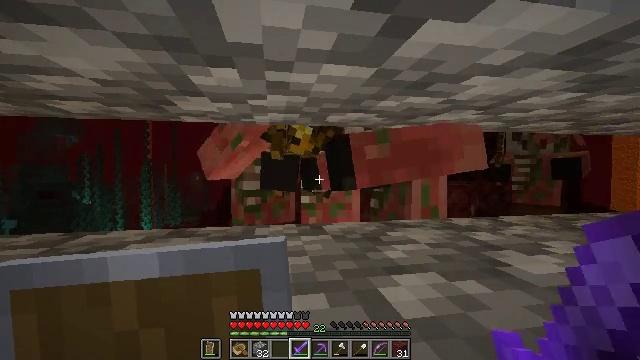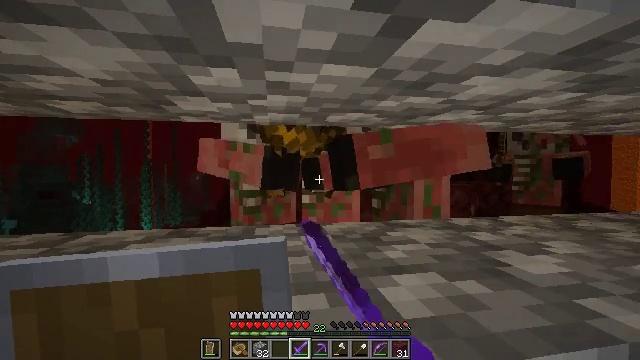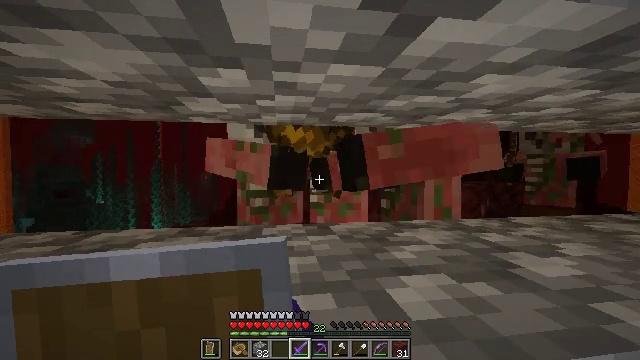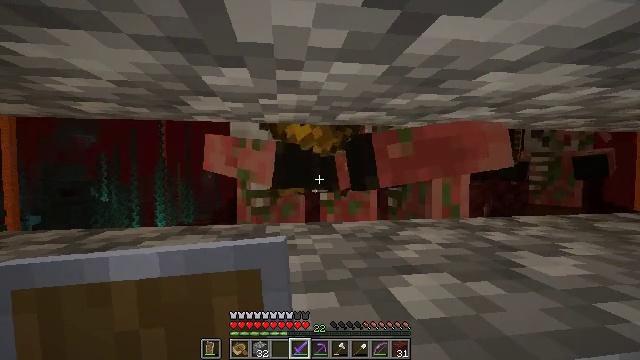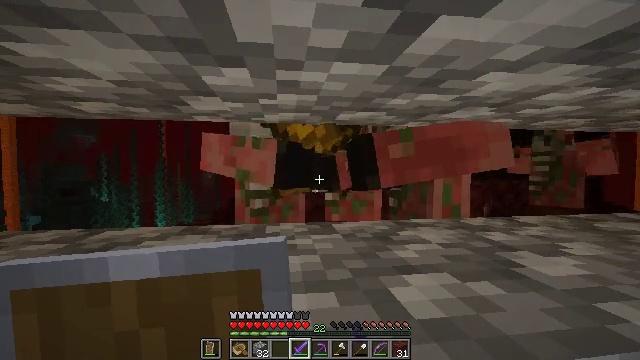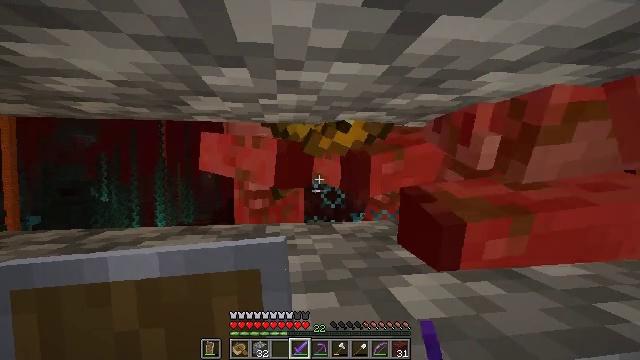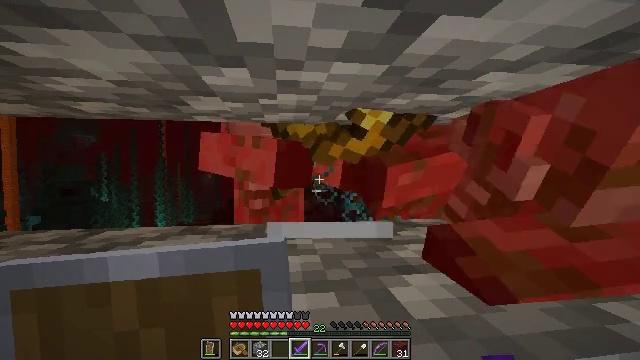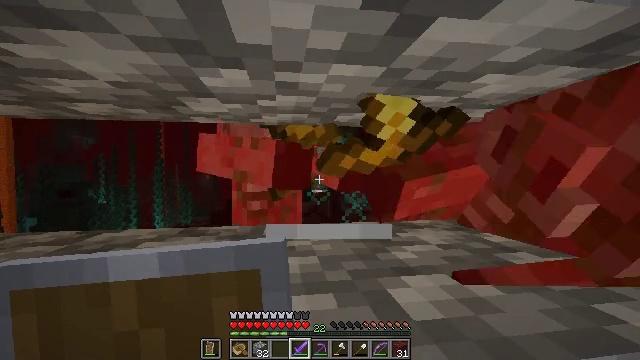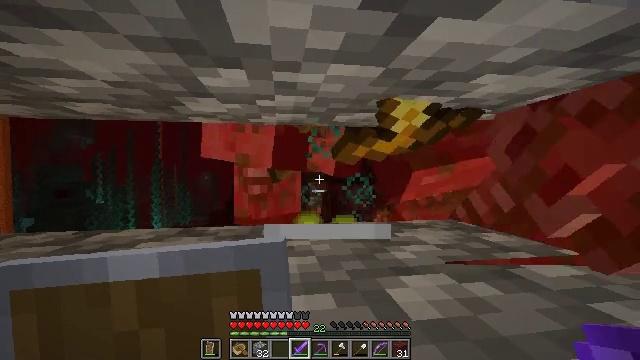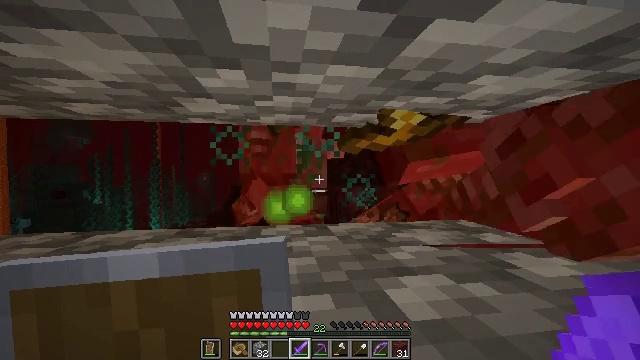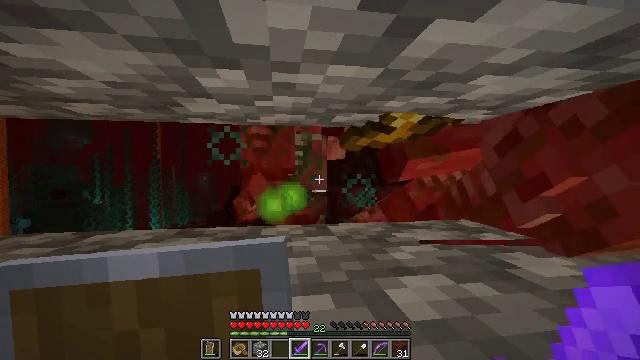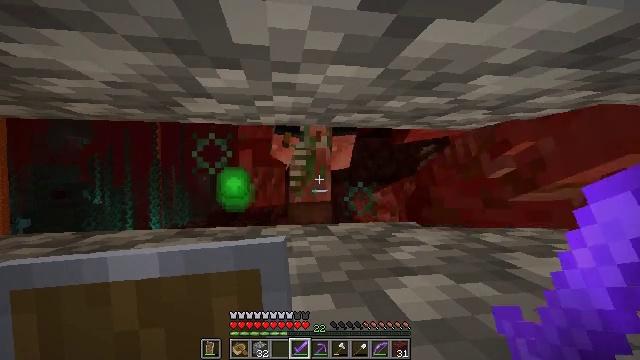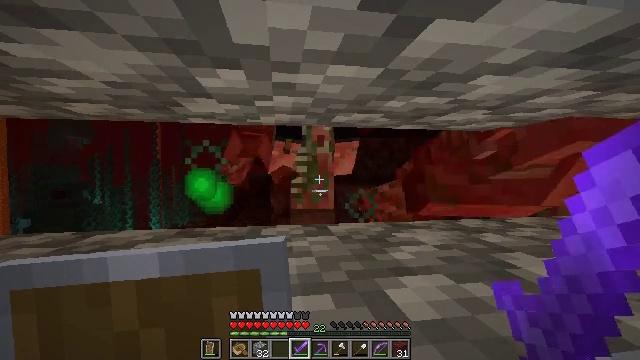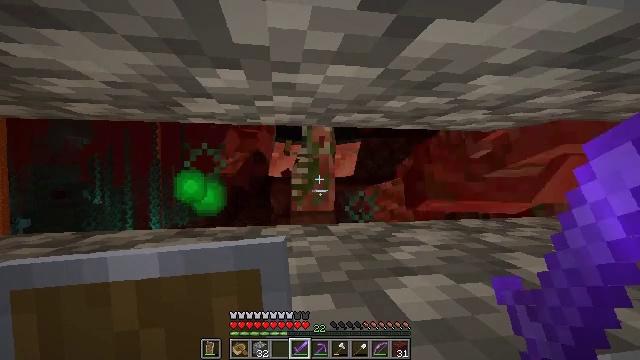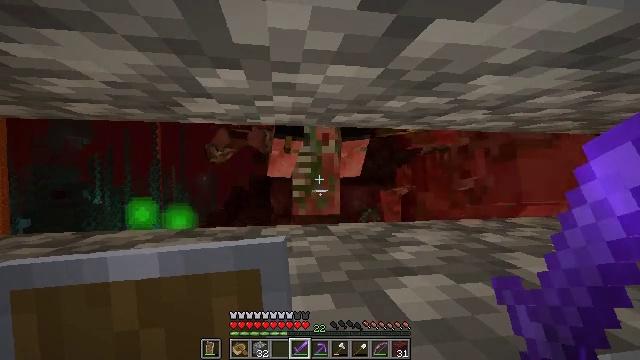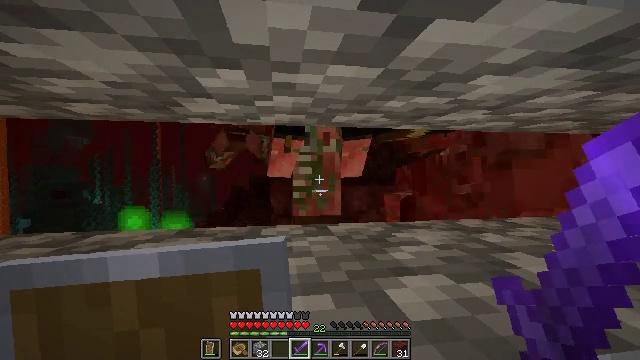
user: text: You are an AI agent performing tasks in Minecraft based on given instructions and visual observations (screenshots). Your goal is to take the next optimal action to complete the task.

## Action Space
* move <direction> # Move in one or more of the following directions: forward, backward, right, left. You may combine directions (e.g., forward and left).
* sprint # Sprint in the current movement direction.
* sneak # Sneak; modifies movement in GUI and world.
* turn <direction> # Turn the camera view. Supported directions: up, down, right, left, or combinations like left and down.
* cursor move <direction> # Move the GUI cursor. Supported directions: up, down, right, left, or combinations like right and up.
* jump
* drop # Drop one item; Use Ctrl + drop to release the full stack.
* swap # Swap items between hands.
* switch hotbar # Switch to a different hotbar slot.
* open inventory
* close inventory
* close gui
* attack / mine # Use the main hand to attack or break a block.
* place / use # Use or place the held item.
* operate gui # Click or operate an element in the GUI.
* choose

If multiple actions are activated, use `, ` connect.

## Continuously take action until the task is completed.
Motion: motion action
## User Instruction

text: Combat the zombified piglin.
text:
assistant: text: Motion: sneak, attack / mine
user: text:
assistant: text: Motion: sneak, turn left, attack / mine
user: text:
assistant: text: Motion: sneak, attack / mine
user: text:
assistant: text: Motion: sneak
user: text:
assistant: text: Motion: sneak
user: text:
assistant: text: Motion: sneak
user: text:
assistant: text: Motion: sneak
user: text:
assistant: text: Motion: sneak
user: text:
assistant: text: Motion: sneak
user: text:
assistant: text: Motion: sneak
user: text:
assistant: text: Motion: sneak
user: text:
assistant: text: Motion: sneak
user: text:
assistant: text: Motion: sneak
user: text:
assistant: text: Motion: sneak
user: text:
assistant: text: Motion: sneak
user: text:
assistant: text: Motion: sneak
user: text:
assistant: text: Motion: sneak
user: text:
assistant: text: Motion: sneak
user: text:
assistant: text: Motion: sneak
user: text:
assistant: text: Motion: sneak
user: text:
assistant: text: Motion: sneak
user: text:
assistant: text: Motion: sneak, attack / mine
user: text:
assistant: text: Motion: sneak, attack / mine
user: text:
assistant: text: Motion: sneak, attack / mine
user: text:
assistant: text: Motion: sneak
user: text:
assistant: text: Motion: sneak
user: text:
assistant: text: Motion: sneak
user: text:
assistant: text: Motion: sneak
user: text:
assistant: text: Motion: sneak
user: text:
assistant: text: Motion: sneak